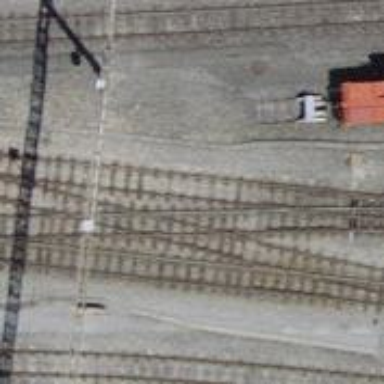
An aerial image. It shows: Narrow-gauge railway with electrified tracks using contact line. Located in service yard with one track.